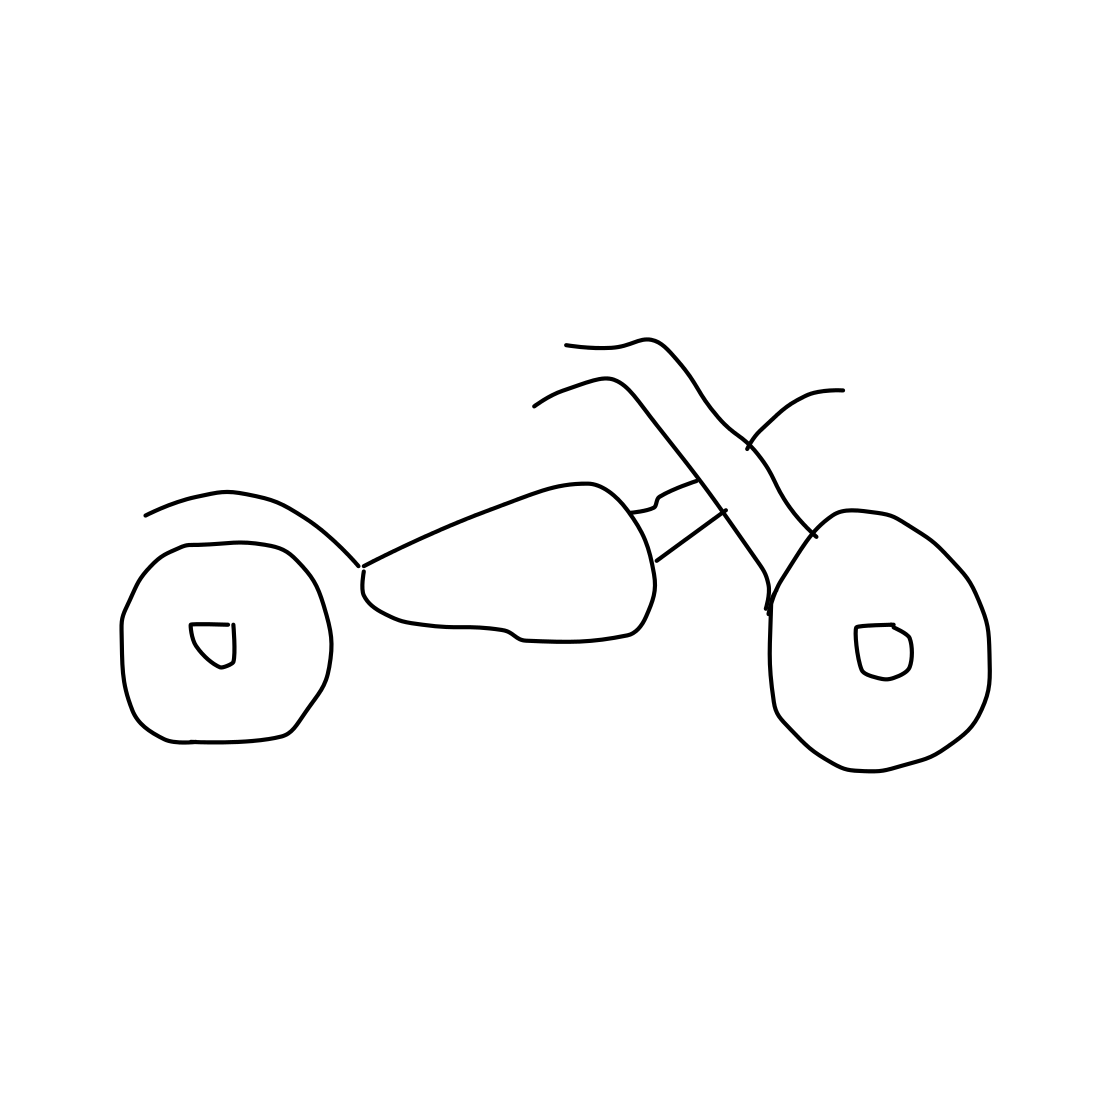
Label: motorbike